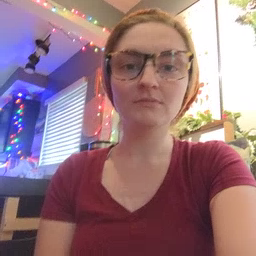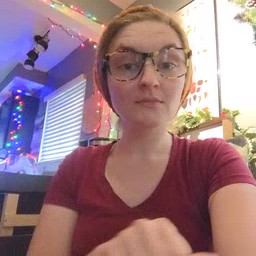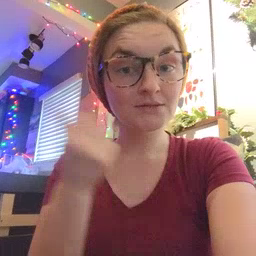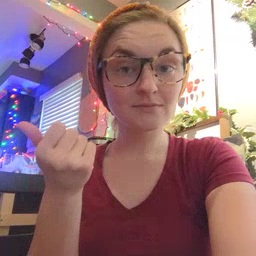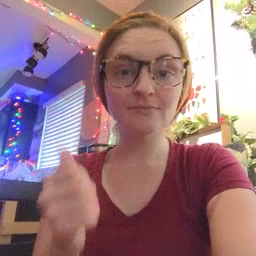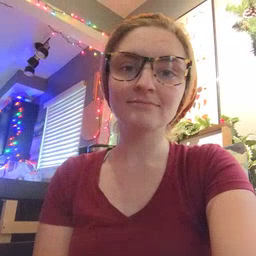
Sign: another